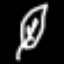
Label: leaf